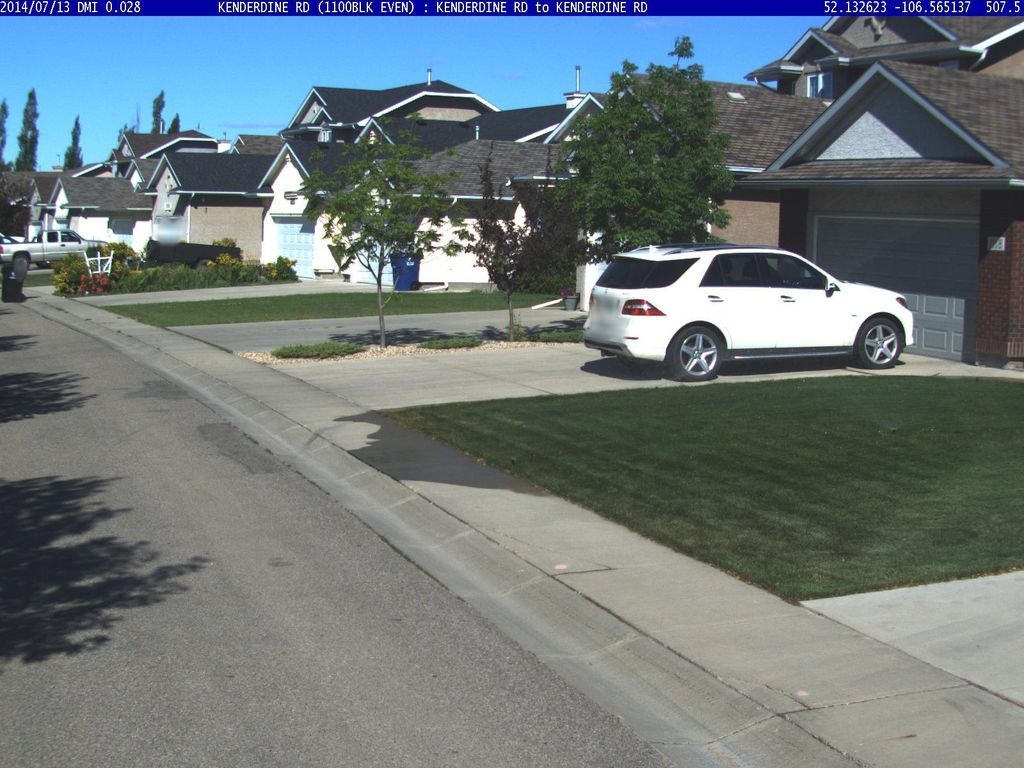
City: saskatoon